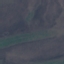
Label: HerbaceousVegetation